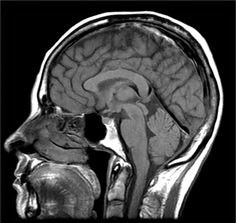
Label: notumor